Question: I send a two simple emails with one image each (50px high and 2px high)
'''
<html>
<body>
<img src="http://placehold.it/600x50/00ff00"/>
<br />
Lorem ipsum
</body>
</html>
'''
and
'''
<html>
<body>
<img src="http://placehold.it/600x2/00ff00"/>
<br />
Lorem ipsum
</body>
</html>
'''
Here are the results from Outlook 2013

As you can see, the left image has a smaller margin to the top than the right image - the margin between the very top and the left image is the unavoidable 15px Outlook default margin - but I'm not talking about that.
It seem that Outlook adds another margin to the image on the right since it is smaller than the line-height which is about 15px.
I have tried everything possible: setting 'display: block', 'line-height: 0', 'mso-line-height-rule: exactly', etc. I even tried wrapping the image in a 'div' or a 'span' but nothing helped.
It's easy to reproduce with e.g. <URL>.
Any ideas or suggestions highly appreciated.
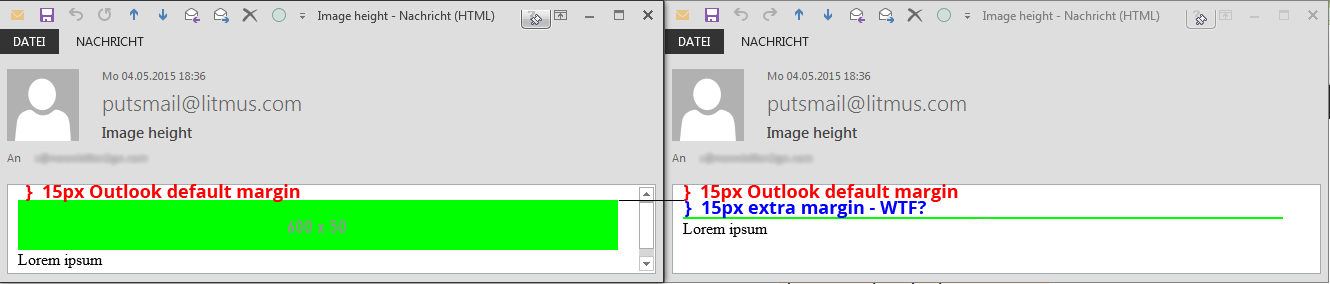
Answer: I ended up wrapping the image in a '<div />'. That did the trick.